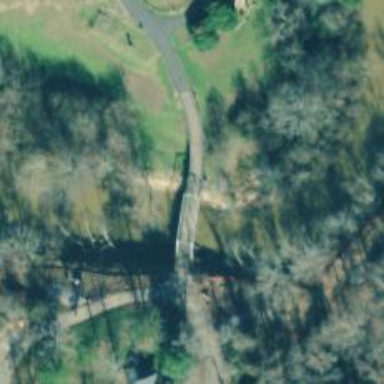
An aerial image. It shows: Service road that goes over stream on bridge.